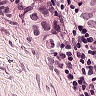
Metastatic tissue present: yes